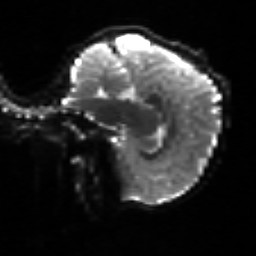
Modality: sbref
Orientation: sagittal
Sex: male
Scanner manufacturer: siemens
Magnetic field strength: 3 T
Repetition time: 5 s
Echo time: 0.071 s